Question: I have a textbox with multi text enabled, I have some text data like this:

How can I do this in Visual Basic?
I have setup a project like this, but it does for single line, but I want to make it multi line.
'''
Imports System.IO
Public Class Form1
Dim somestring2() As String
Private Sub ListBox1_SelectedIndexChanged(ByVal sender As System.Object, ByVal e As System.EventArgs)
End Sub
Private Sub Button1_Click_1(ByVal sender As System.Object, ByVal e As System.EventArgs) Handles Button1.Click
somestring2 = TextBox1.Text.Split(":")
For i = 0 To somestring2.Length - 1
For a = 0 To somestring2.Length - 2
TextBox3.Text = somestring2(i)
TextBox2.Text = somestring2(a)
Next
Next
End Sub
Private Sub Button2_Click(ByVal sender As System.Object, ByVal e As System.EventArgs) Handles Button2.Click
TextBox4.Text = TextBox2.Text + ":" + TextBox3.Text
End Sub
Private Sub Button3_Click(ByVal sender As System.Object, ByVal e As System.EventArgs) Handles Button3.Click
somestring2 = TextBox1.Text.Split(":")
For i = 0 To somestring2.Length - 1
For a = 0 To somestring2.Length - 2
TextBox2.Text = somestring2(i)
TextBox3.Text = somestring2(a)
Next
Next
End Sub
Private Sub Button4_Click(ByVal sender As System.Object, ByVal e As System.EventArgs) Handles Button4.Click
TextBox4.Clear()
TextBox2.Clear()
TextBox3.Clear()
TextBox1.Clear()
End Sub
Private Sub ListBox1_SelectedIndexChanged_1(ByVal sender As System.Object, ByVal e As System.EventArgs)
End Sub
Private Sub Butto['enter image description here'][1]n5_Click(ByVal sender As System.Object, ByVal e As System.EventArgs) Handles Button5.Click
Dim ofd As New OpenFileDialog
Dim fl As String
ofd.ShowDialog()
fl = ofd.FileName
Dim sr As New StreamReader(fl)
TextBox1.Text = sr.ReadToEnd()
sr.Close()
End Sub
End Class
'''
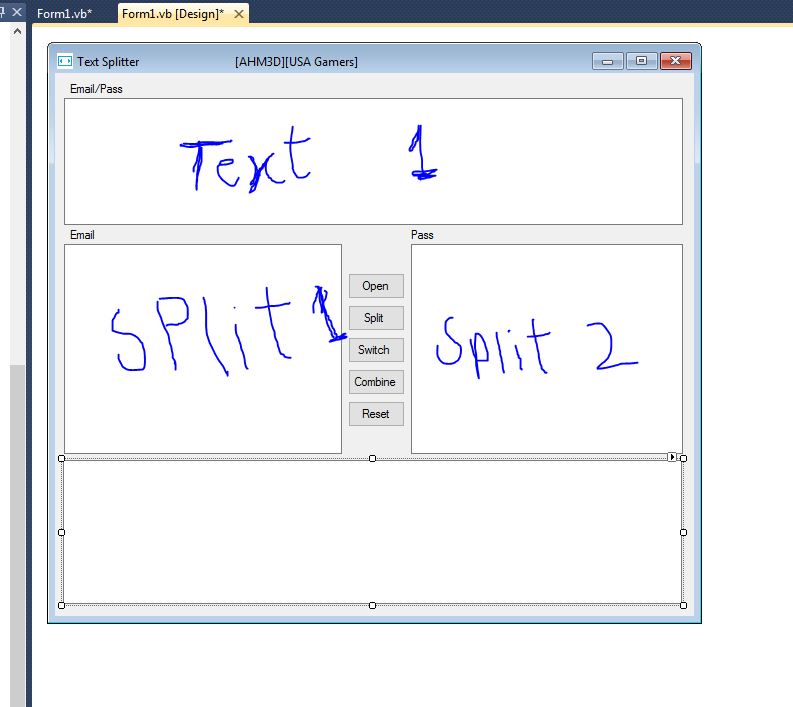
Answer: Use 'String.Split', for example with this LINQ query:
'''
Dim allLineSplits = From line In TextBox1.Lines
Let split = line.Split({"+"}, StringSplitOptions.RemoveEmptyEntries)
Where split.Length >= 2
Select split
Dim textBox2Lines = From split In allLineSplits
Select split(0).Trim()
Dim textBox3Lines = From split In allLineSplits
Select split(1).Trim()
TextBox2.Lines = textBox2Lines.ToArray()
TextBox3.Lines = textBox3Lines.ToArray()
'''
If you want to combine both texts again in another TextBox, so get the same string that was before in 'TextBox1', you can use 'Enumerable.Zip':
'''
Dim allLines = From line In TextBox2.Lines.Zip(TextBox3.Lines,Function(l1, l2) New With{l1, l2}))
Dim textBox4Lines = From x in allLines Select $"{x.l1}+{x.l2}"
TextBo4.Lines = textBox4Lines.ToArray()
'''
Note that '$"{x.l1}:{x.l2}"' is string interpolation what is new in VB14(VS 2015), if you can't use it use string concatenation or 'String.Format'.